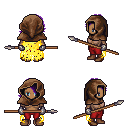
a pixel art fantasy rpg character, female body template, human, dark skin, yellow tattered cape, red pants, purple swoop hairstyle, cloth hood, metal gloves, brown shoes, spear, four views (front, back, left, right), 2x2 character sprite sheet, small pixel art, hard edges, no anti-aliasing